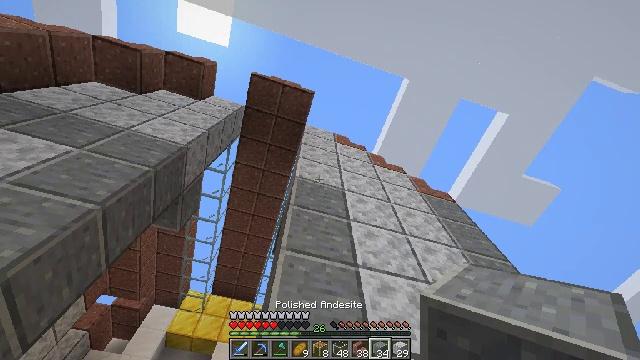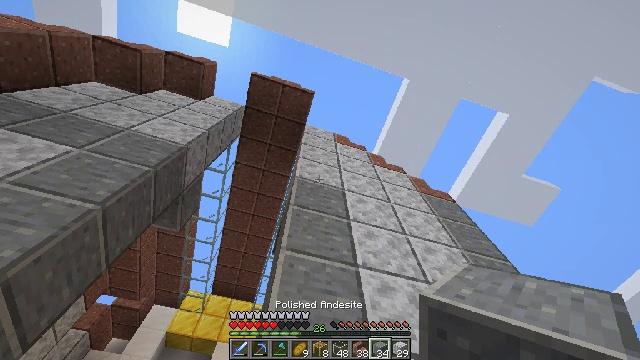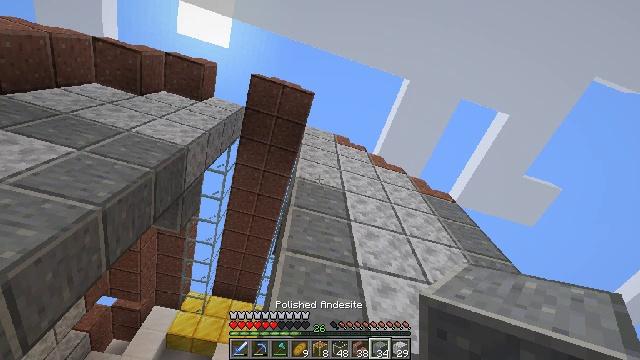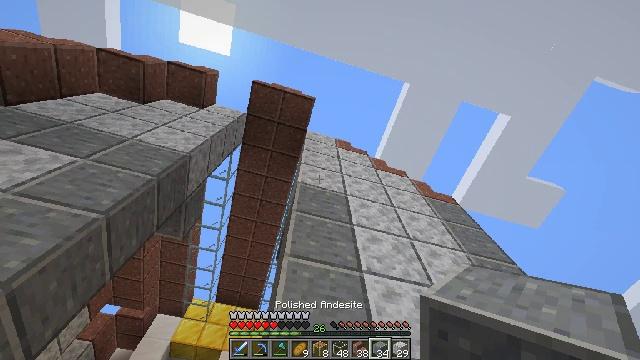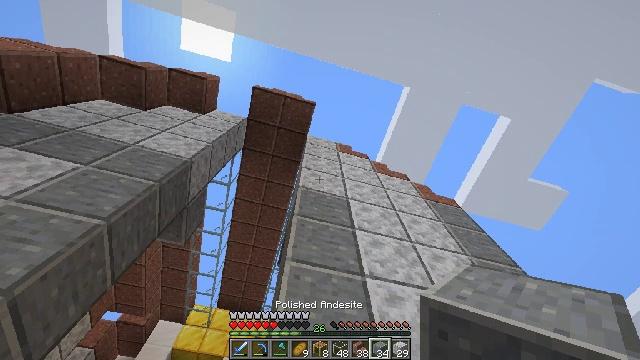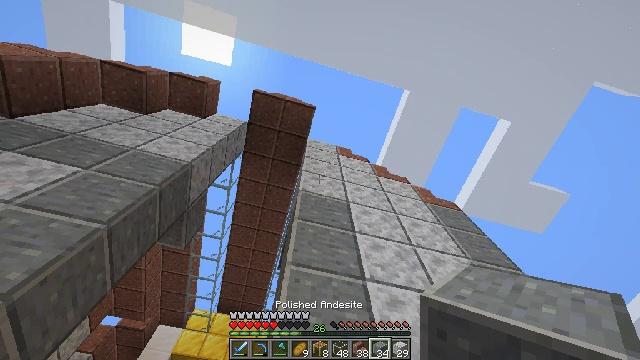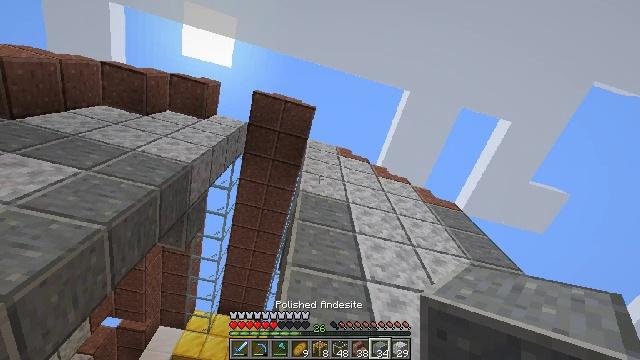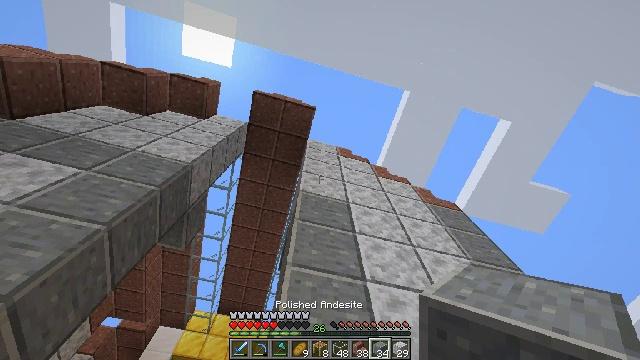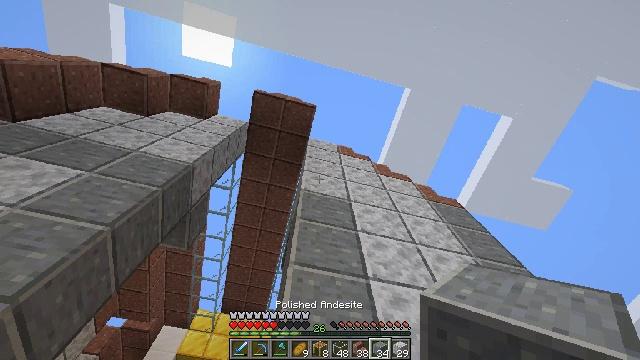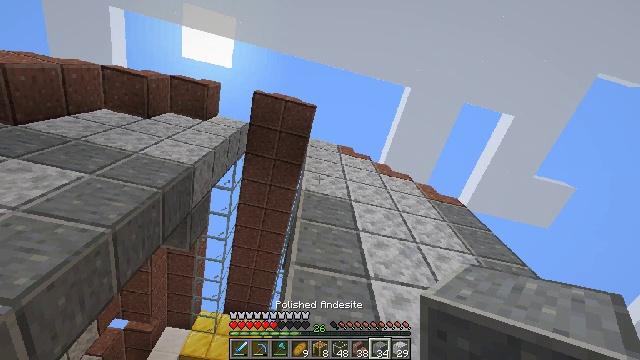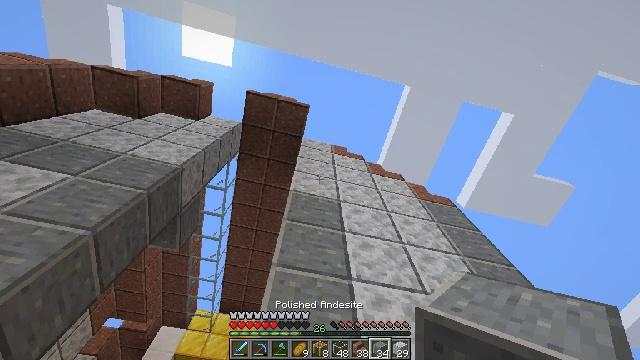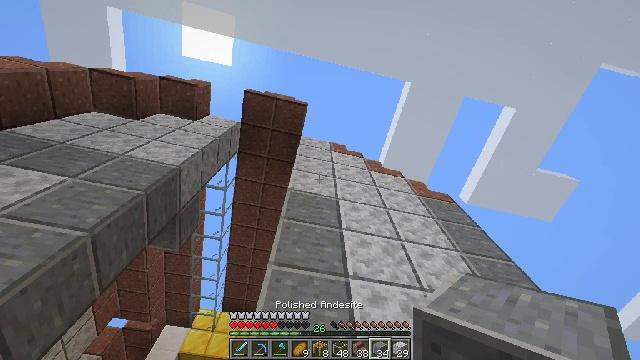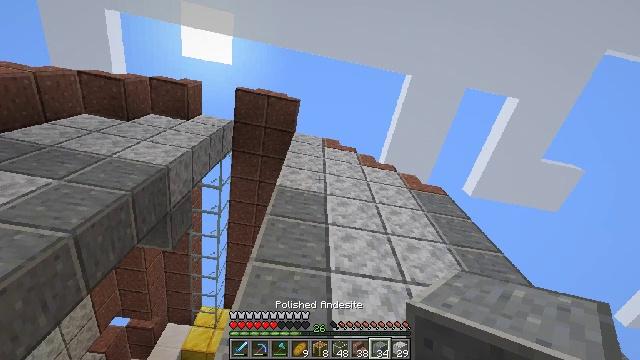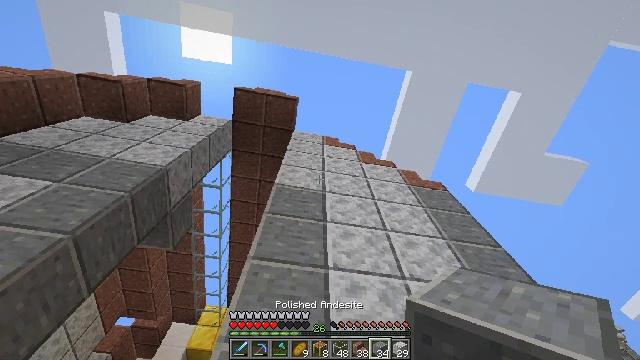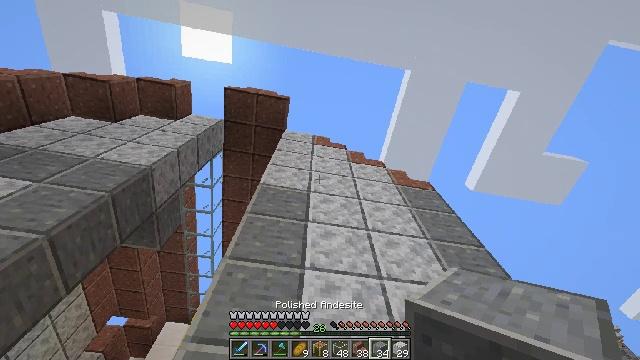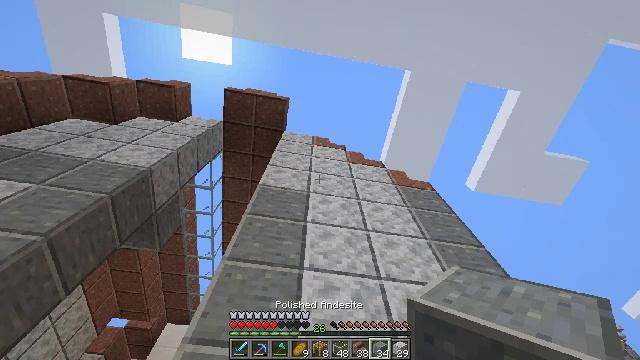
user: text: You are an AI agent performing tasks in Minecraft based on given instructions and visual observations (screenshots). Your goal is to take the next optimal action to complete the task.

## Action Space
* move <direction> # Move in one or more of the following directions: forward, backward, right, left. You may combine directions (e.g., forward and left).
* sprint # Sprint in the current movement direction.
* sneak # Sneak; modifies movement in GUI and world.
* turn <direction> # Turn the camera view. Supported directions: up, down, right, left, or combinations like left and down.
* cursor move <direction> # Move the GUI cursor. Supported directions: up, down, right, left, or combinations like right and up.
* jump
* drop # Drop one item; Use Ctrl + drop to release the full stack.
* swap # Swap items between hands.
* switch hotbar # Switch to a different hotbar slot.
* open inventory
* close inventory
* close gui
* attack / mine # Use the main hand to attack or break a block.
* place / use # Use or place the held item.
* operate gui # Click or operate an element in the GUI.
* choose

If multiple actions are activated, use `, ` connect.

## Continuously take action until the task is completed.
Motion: motion action
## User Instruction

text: Gather polished diorite from a structure.
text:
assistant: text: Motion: no_op
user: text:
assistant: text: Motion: no_op
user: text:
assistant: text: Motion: turn left and up
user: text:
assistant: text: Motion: no_op
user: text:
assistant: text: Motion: no_op
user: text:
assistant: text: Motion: no_op
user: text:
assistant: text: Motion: no_op
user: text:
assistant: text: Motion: no_op
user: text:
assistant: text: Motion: move right
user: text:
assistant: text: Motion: move right
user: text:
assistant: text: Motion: move right, turn left
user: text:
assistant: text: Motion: move right, turn left
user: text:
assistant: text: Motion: move right, turn left
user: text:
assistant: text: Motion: no_op
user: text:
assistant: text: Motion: no_op
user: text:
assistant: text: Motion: switch to hotbar 2
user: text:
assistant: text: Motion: switch to hotbar 2
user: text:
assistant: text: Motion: switch to hotbar 2
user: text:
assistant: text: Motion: no_op
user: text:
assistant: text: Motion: no_op
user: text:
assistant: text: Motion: move right
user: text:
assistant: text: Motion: move right
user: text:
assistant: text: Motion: move right
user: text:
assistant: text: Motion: move right
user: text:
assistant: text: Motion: no_op
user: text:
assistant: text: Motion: no_op
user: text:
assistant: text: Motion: move forward
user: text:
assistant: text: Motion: move forward
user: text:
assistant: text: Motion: move forward
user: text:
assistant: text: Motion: turn left